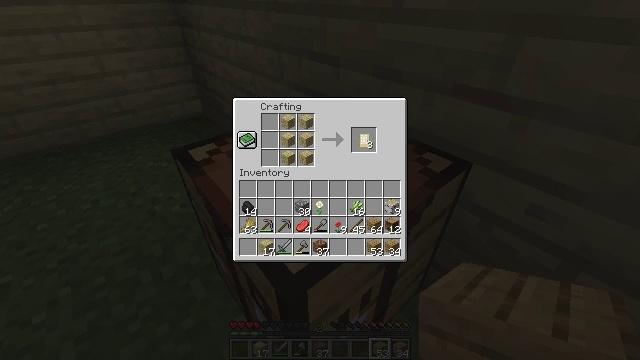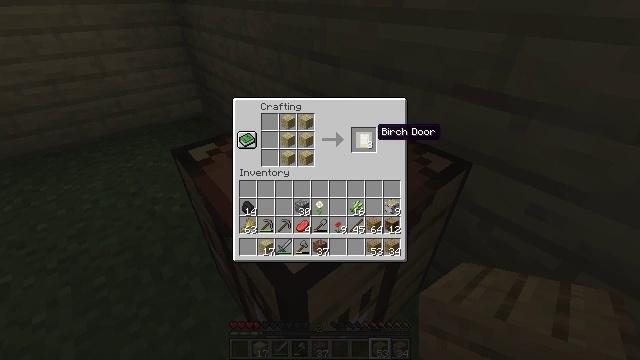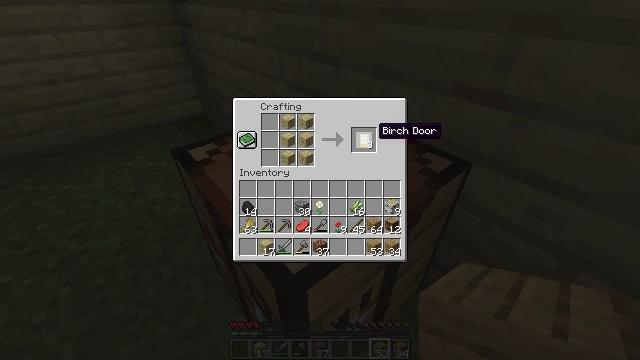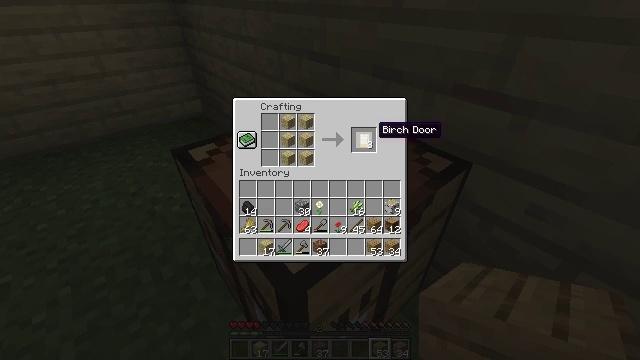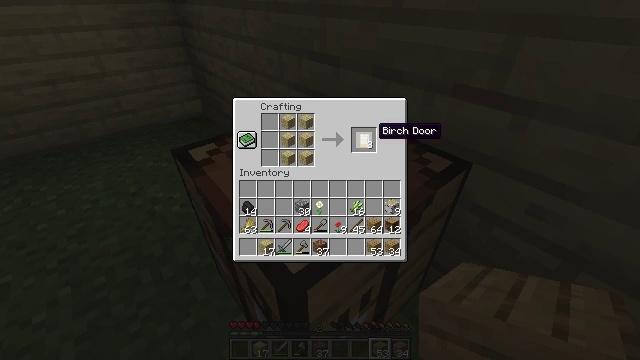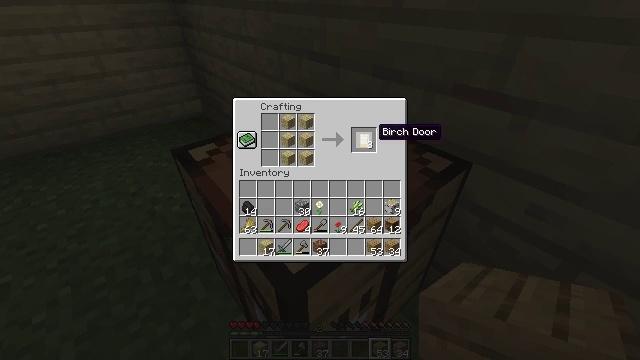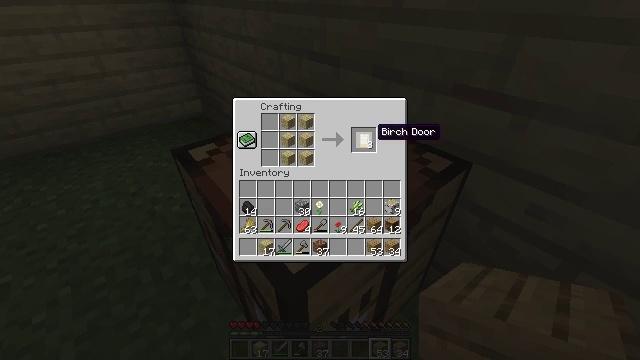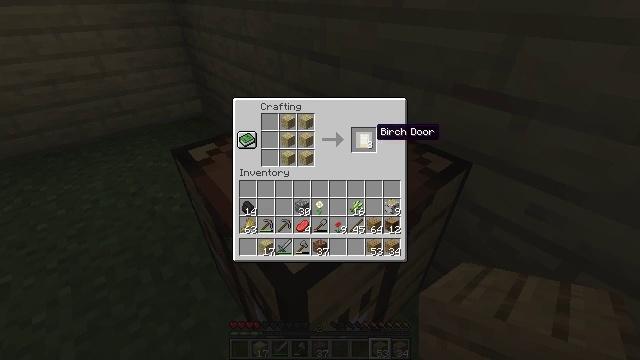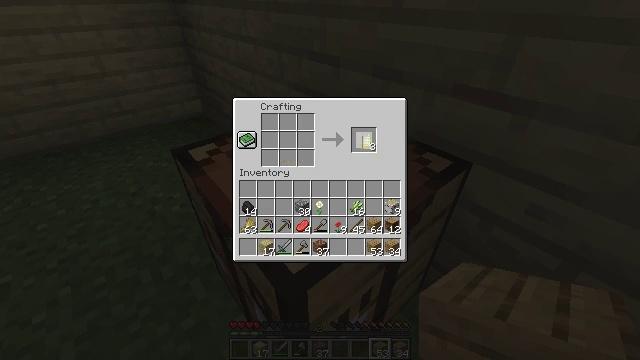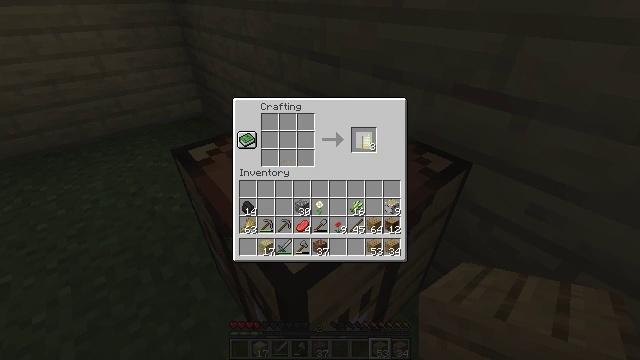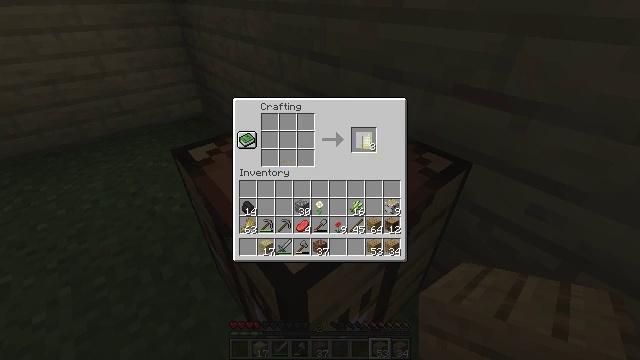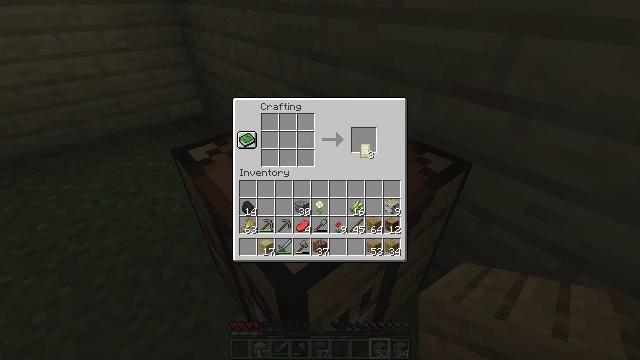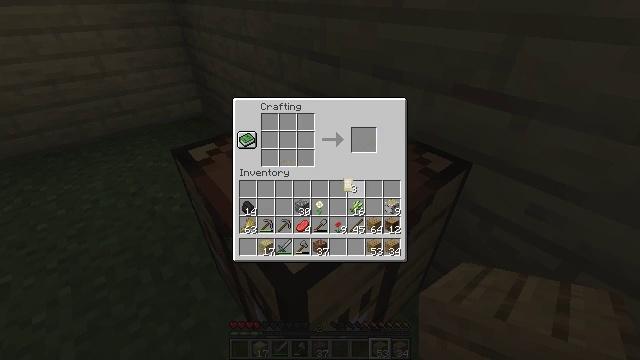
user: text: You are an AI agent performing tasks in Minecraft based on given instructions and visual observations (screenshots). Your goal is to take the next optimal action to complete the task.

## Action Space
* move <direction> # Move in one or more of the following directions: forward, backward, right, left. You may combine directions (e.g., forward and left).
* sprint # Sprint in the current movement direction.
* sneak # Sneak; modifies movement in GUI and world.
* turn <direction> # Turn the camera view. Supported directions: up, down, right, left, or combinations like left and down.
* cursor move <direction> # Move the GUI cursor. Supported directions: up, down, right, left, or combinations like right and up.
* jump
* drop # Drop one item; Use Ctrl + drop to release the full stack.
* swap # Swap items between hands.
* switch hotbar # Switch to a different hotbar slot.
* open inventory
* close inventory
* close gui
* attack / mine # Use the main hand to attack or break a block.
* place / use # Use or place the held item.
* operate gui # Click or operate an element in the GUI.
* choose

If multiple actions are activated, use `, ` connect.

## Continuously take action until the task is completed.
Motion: motion action
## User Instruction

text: Place birch planks in the crafting table to create a birch door.
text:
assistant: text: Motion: cursor move right and up
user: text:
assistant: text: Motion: no_op
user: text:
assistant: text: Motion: no_op
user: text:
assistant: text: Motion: no_op
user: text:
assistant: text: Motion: no_op
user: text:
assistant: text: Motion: no_op
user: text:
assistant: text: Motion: no_op
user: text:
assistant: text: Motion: operate gui
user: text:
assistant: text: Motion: operate gui
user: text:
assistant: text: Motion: operate gui
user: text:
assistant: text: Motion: cursor move down
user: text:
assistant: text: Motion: cursor move left and down
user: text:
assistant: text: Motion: no_op